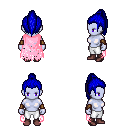
a pixel art fantasy rpg character, female body template, dark elf, purple skin, pink tattered cape, white pants, blue long topknot hairstyle, leather bracers, maroon shoes, four views (front, back, left, right), 2x2 character sprite sheet, small pixel art, hard edges, no anti-aliasing